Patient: sex M, age 64
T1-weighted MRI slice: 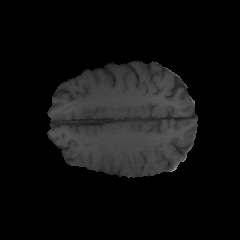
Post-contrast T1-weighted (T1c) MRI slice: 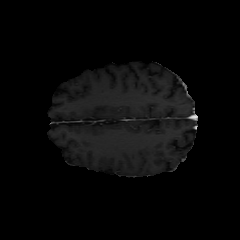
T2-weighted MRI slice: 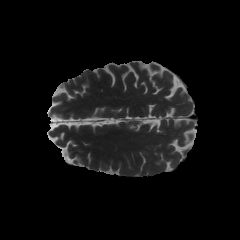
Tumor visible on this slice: no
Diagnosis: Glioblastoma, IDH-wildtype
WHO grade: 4